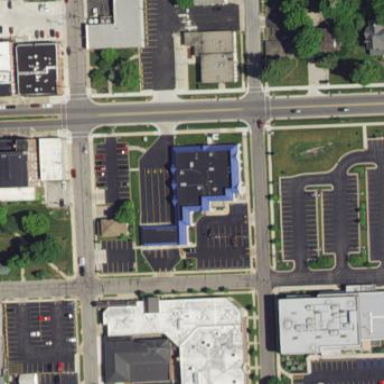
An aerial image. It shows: Commercial building housing bank.